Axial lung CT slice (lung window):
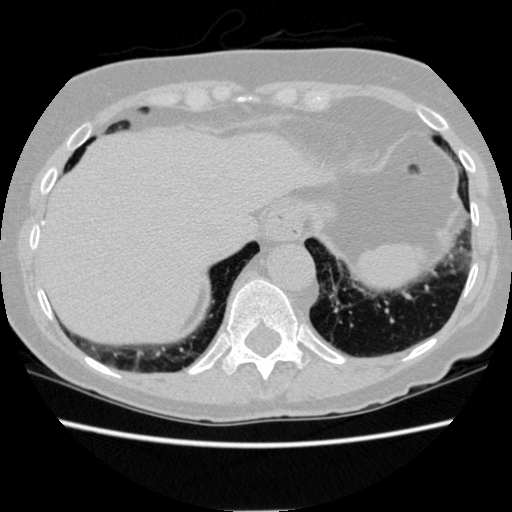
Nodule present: no